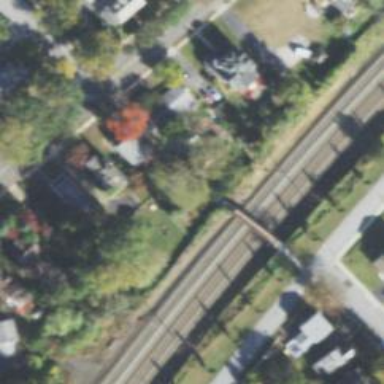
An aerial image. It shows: Railway with electrified contact lines.